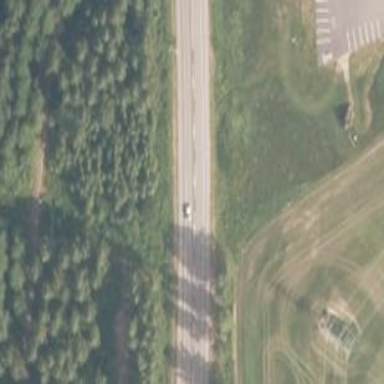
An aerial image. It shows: Asphalt trunk highway.